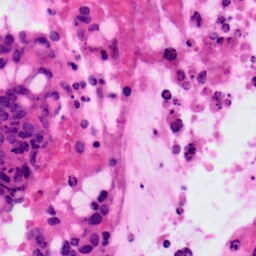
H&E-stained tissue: Colon